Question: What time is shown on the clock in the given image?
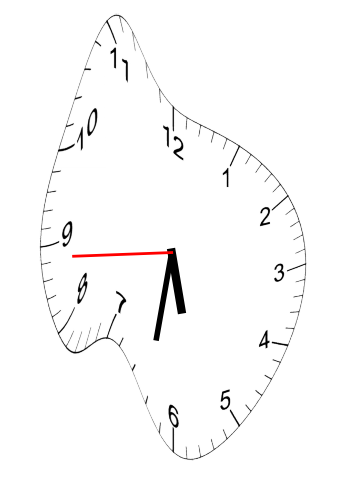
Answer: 05:31:44